Question: Prior to the actual version of Vaadin (7.3.9) it was possible to create and run Vaadin 7 projects in a fancy way just using the RunJettyRun -> <URL> plugin.
Now that Vaadin has migrated its configuration from web.xml to annotations (Java Servlet API 3.0), I noticed that if I deploy a Vaadin 7 project created with the 'vaadin 7 eclipse plugin' (the one which uses Ivy as the dependency manager and build automation tool, below a screenshot of the project structure):

When I select and run the project, I get a 404 Not Found either for the <URL> URLs.
I can use Tomcat, but sometimes the deployment gets really really slow, Tomcat hangs and every time I deploy a new project in Tomcat I need to restart it before the new project can be ran on the server. With Jetty local deployment is simpler and faster IMHO.
I can also use Jetty together with Maven, but I need to work with Ivy, i.e. create Vaadin projects through the plugin's wizard.
How can I still use the Jetty speed when I develop a Vaadin 7 application now?
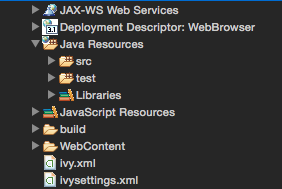
Answer: 1. Create a new Vaadin 7 Project with Servlet API 3.0 using the wizard
2. Resolve dependencies and compile everything
3. Select Run as/Debug as -> Run/Debug Configurations
4. Select Jetty Webapp -> New launch configuration
5. Select a Jetty Version: -> 8.x or newer (required for Servlet API 3.0)
6. Hit Run/Debug